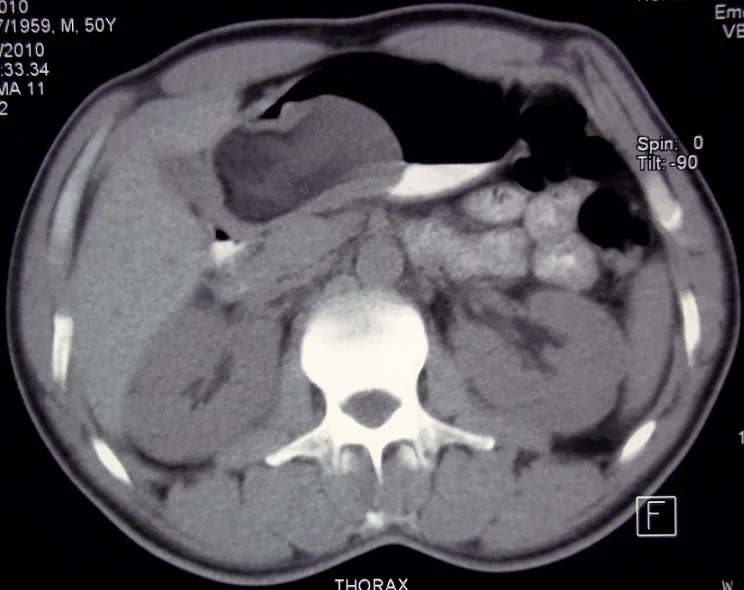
Abdominal CT scan: A large, low-attenuation, gastric mass.
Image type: radiology (ct)